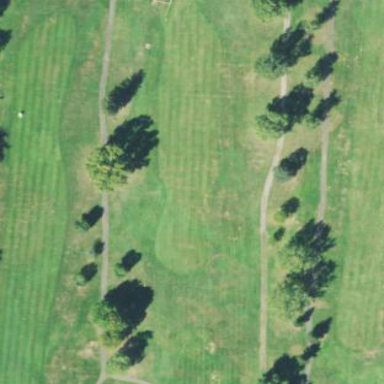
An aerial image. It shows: Golf fairway in the image.